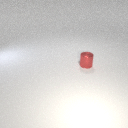
small red metal cylinder